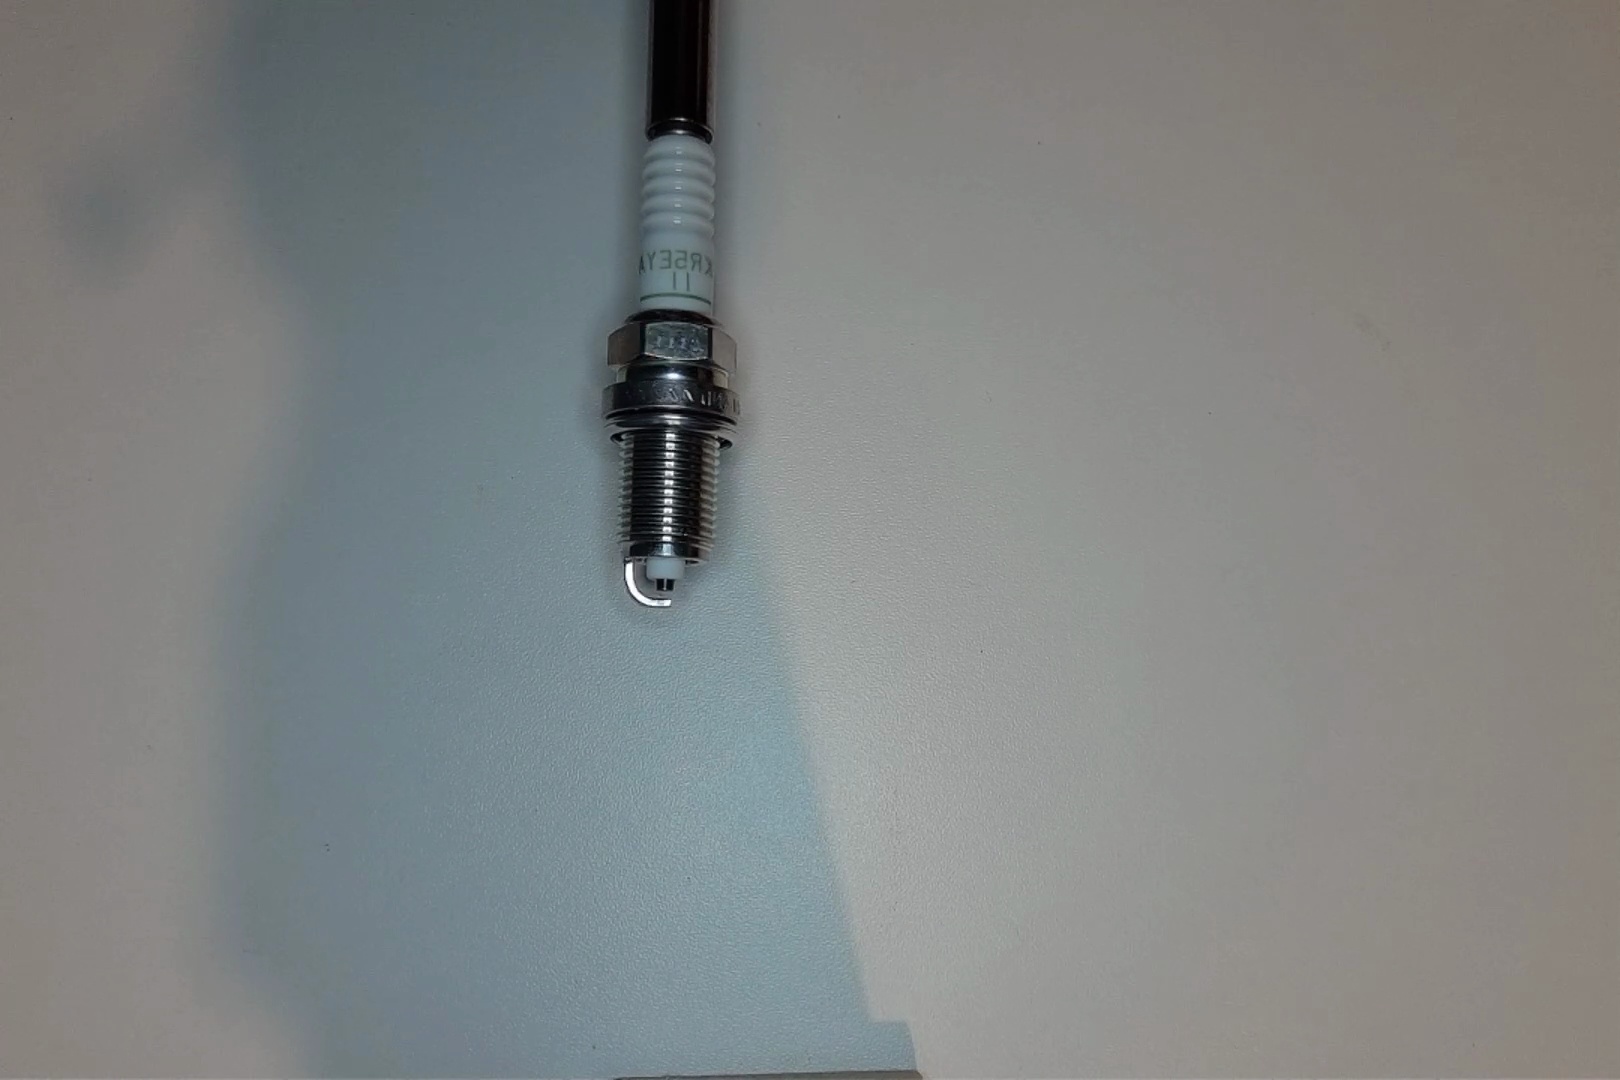
Label: normal